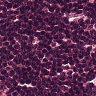
Metastatic tissue present: no